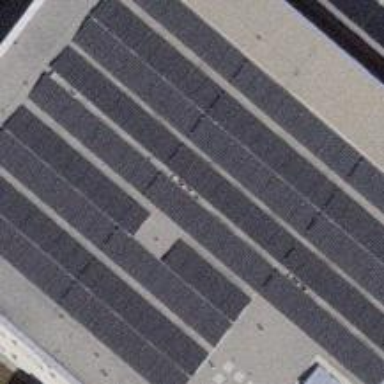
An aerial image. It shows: Solar power generator.